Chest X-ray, AP view. Patient: 53 years old, sex F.
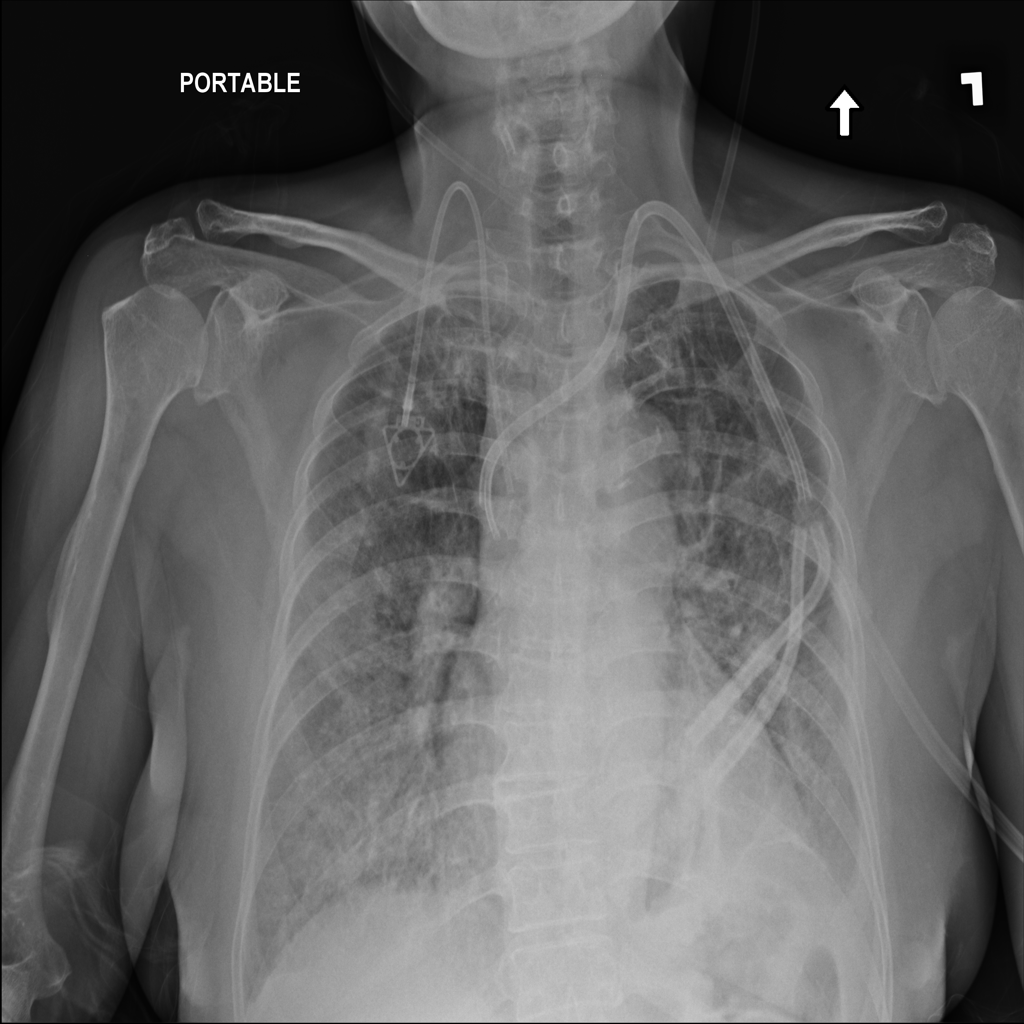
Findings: Edema, Mass